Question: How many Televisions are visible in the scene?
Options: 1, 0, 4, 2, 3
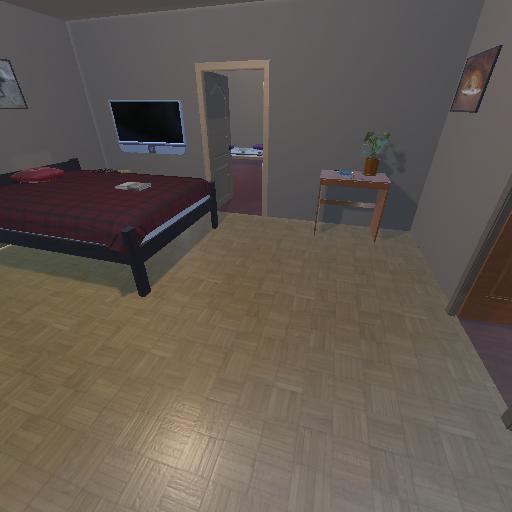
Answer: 1